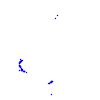
Particle: proton